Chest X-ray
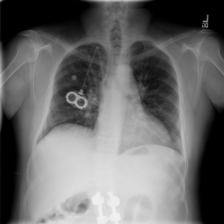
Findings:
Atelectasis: negative
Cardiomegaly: negative
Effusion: negative
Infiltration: negative
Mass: negative
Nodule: negative
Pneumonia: negative
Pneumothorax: negative
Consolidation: negative
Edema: negative
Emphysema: negative
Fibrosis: negative
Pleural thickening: positive
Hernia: negative